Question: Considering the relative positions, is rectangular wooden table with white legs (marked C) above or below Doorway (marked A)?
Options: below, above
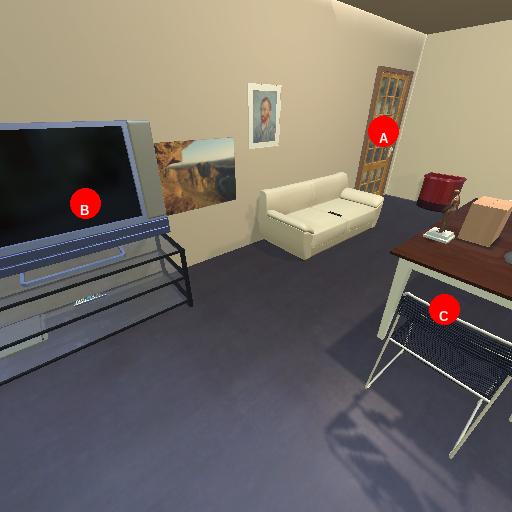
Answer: below